Aerial crown-view tile of a tropical tree (Barro Colorado Island, Panama), acquired 20250512:
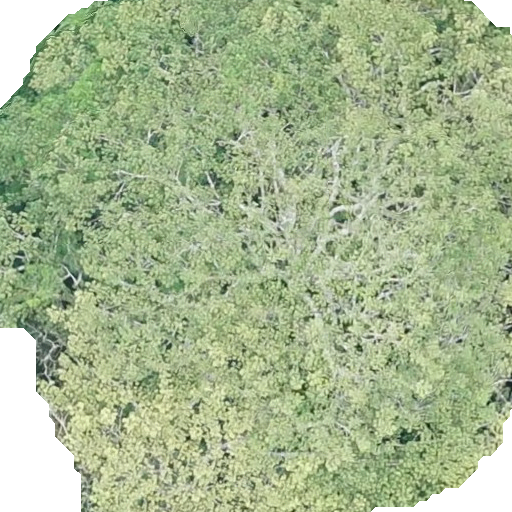
Species: Sterculia apetala
GBIF accepted scientific name: Sterculia apetala
Crown area: 422.29 m²